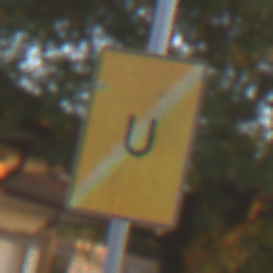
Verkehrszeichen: EndeUmleitung
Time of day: SunriseSunset
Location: Outdoor (Urban)
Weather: Clear
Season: NotSpecified
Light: Natural